Field crop: tomato
Growth stage: 1
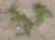
Species: portulaca